Field crop: maize
Growth stage: 2
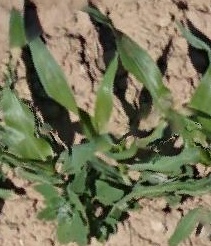
Species: maize